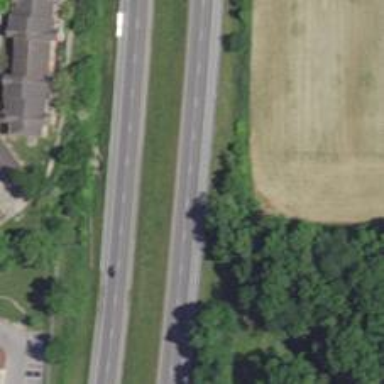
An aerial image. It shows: Expressway with asphalt surface categorized as trunk highway.